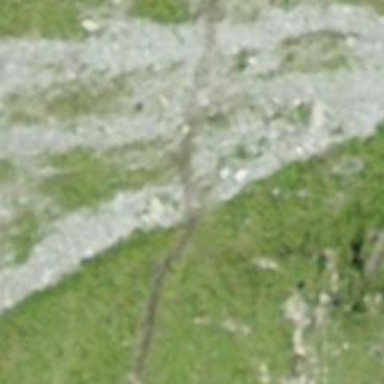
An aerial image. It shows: Ground path.